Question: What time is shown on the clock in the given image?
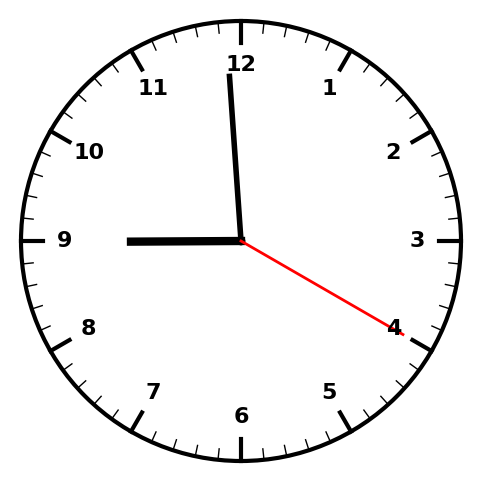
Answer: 08:59:20